Aerial crown-view tile of a tropical tree (Barro Colorado Island, Panama), acquired 20250317:
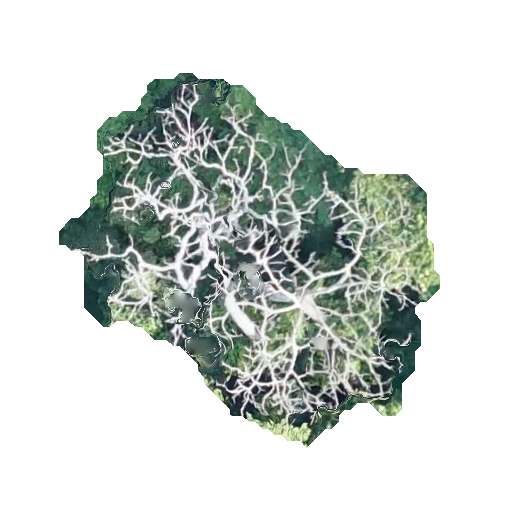
Species: Ceiba pentandra
GBIF accepted scientific name: Ceiba pentandra
Crown area: 130.886 m²